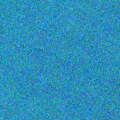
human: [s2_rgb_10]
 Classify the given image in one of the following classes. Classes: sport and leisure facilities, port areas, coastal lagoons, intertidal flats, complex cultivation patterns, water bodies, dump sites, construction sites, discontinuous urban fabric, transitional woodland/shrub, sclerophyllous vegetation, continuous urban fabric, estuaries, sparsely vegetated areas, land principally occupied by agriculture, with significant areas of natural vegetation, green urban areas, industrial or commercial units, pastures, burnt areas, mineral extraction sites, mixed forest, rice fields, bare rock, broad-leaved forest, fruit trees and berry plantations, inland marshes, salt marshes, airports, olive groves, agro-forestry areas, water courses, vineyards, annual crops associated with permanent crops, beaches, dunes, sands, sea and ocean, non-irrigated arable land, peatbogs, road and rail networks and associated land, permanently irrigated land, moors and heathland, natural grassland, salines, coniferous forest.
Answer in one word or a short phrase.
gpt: sea and ocean